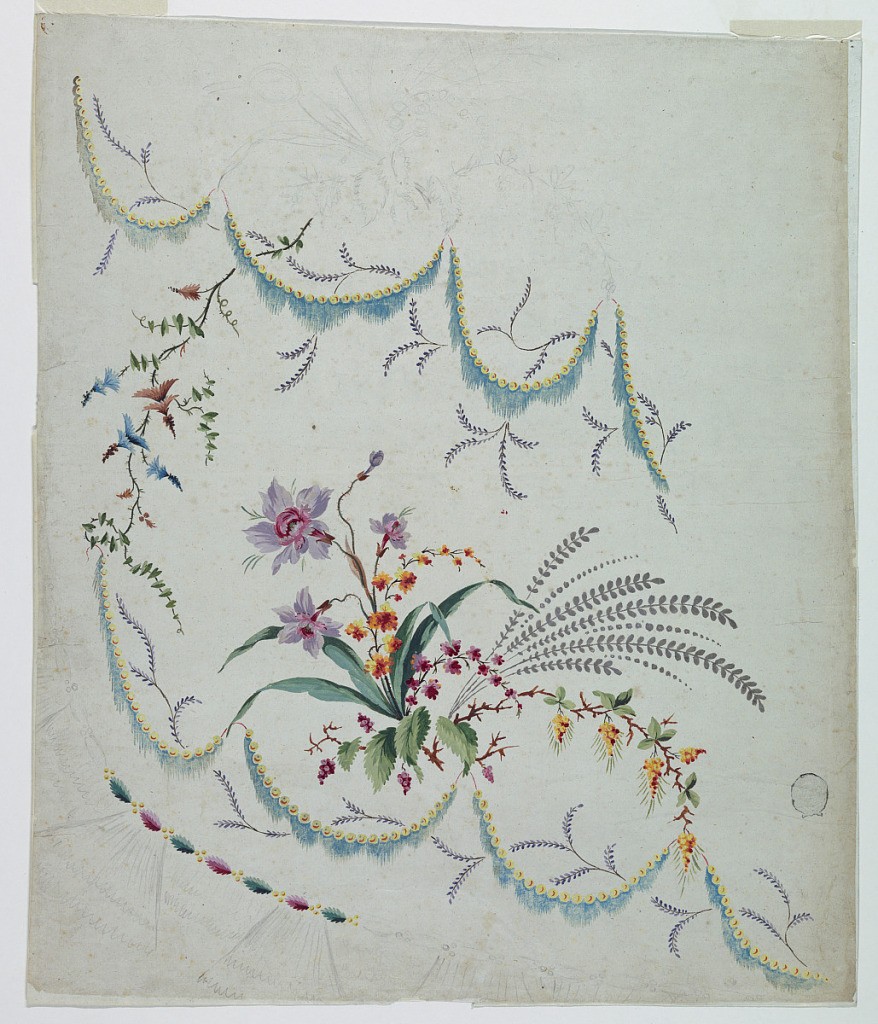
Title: Design for the Embroidery of the Lower Front Part of an Overskirt of the "Fabrique de St. Ruf"
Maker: Fabrique de Saint Ruf, Lyon, France
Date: ca. 1785
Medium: Graphite, brush and gouache on paper
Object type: Drawing
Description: Boughs with leaves and clusteres of flowers. Arched edge. Frills sketched along the hem.